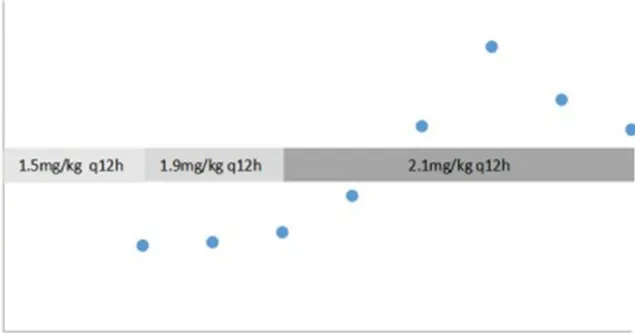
Dose adjustment of enoxaparin according to anti-Xa level (IU/mL) Days refers to the duration of enoxaparin treatment.
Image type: chart (chart)